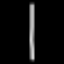
Label: line